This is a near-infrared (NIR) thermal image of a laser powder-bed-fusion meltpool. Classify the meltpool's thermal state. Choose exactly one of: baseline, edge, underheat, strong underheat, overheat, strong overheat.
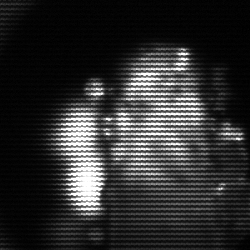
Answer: strong underheat